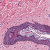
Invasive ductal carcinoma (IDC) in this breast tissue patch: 0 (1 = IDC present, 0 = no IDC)